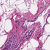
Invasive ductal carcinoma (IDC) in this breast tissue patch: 0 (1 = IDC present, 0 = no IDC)